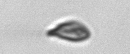
Label: Cryptophyta